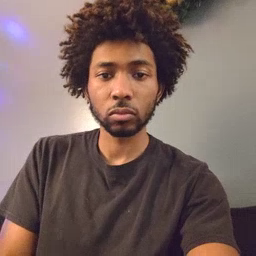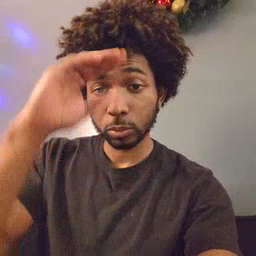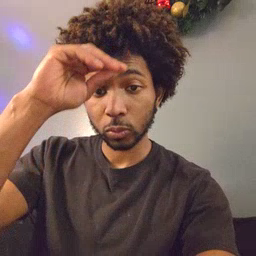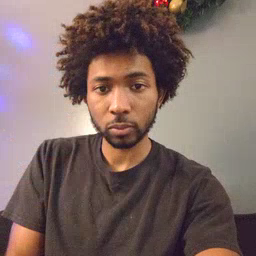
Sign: boy